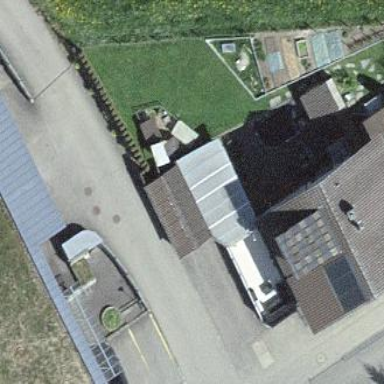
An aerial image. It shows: Garage building.